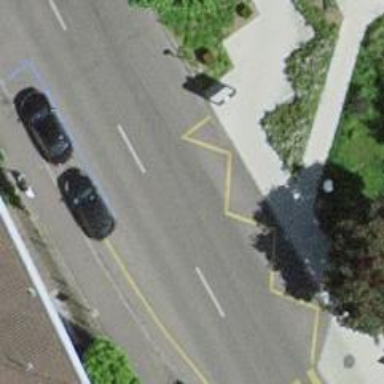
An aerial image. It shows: Bus stop equipped with public transport stop position.